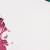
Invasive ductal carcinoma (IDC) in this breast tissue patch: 0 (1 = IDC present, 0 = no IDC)